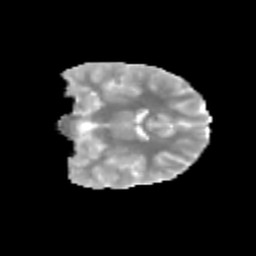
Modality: MD
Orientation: coronal
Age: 11
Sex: female
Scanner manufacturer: siemens
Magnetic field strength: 3 T
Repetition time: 3.8 s
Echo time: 0.07 s